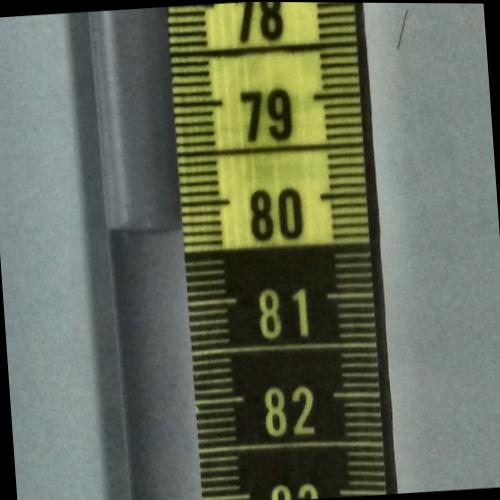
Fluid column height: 80.2 cm